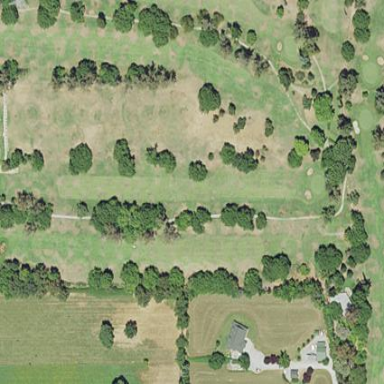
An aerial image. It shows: Golf course surrounded by greenery.